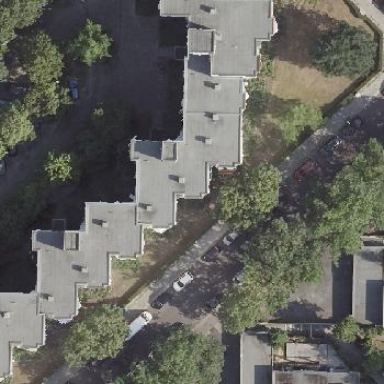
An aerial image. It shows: Flat-roofed apartment building.